Field crop: maize
Growth stage: 2
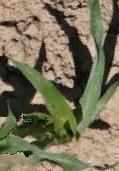
Species: maize